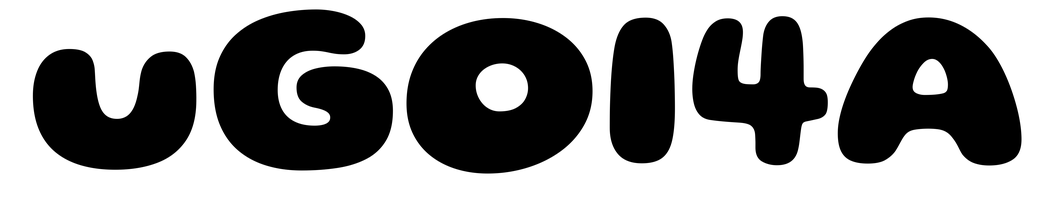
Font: Gluten_ExtraBold